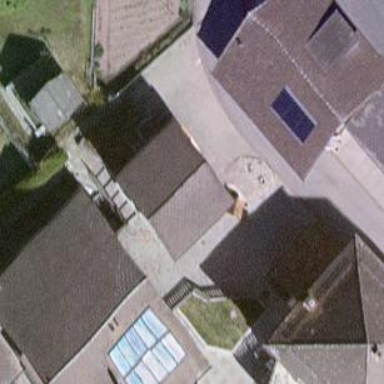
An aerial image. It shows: Garage building.